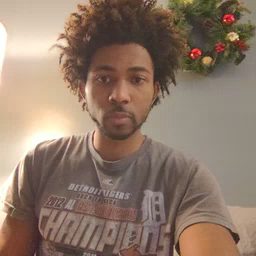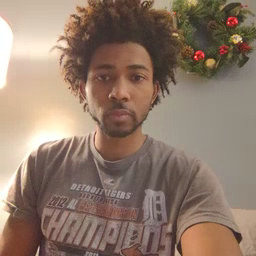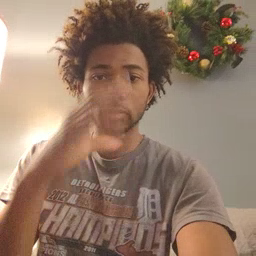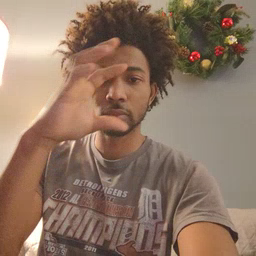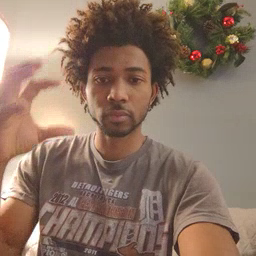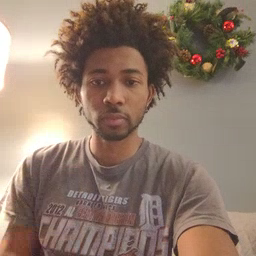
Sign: cloud